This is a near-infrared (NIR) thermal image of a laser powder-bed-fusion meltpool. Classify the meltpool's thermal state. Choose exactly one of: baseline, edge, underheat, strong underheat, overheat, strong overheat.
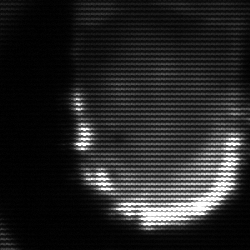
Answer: baseline